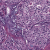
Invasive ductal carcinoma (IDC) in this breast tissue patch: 0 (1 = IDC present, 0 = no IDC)